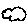
Label: cloud